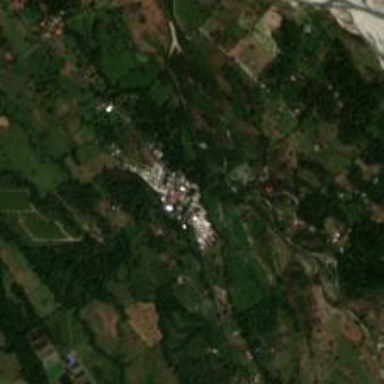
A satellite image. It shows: Village.